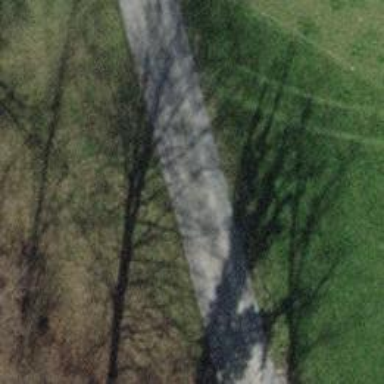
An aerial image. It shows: Track with grade 3 pebblestone surface.